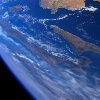
Label: water